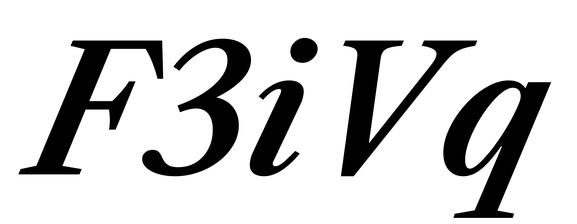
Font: LibreCaslonText-Italic_SemiBold_Italic